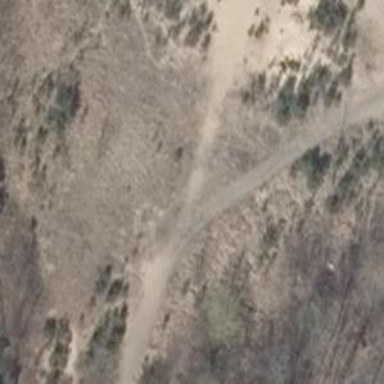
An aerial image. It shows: Sandy track with grade 4 tracktype.